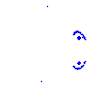
Particle: proton